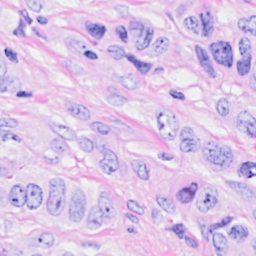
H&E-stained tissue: Breast